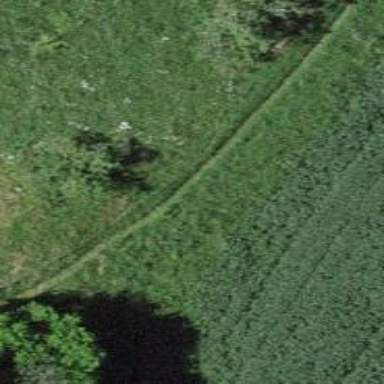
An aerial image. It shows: Grassy path designated as route.